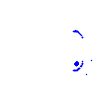
Particle: pion